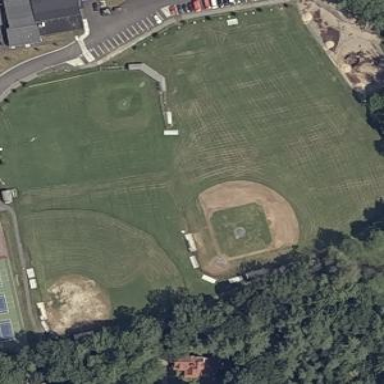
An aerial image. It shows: Baseball pitch for leisure land.